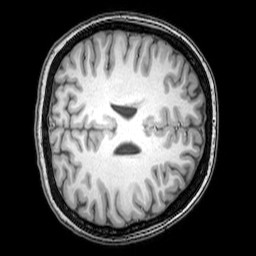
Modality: T1w
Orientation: axial
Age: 20
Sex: female
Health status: healthy
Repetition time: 0.081 s
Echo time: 0.037 s